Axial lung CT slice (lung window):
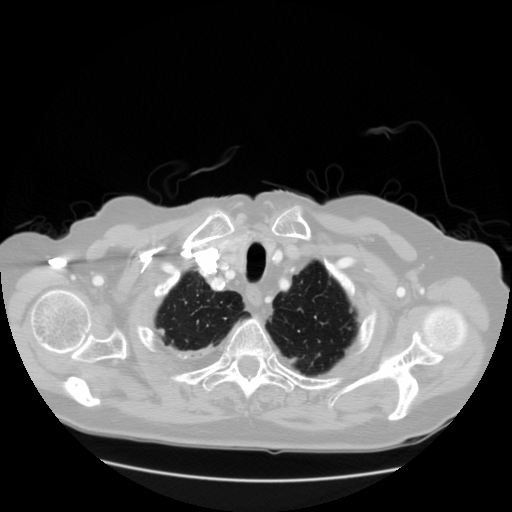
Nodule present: no